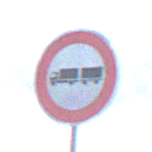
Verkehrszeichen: VerbotLastkraftwagenMitAnhaenger
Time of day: SunriseSunset
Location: Outdoor (Nature)
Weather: PartlyCloudy
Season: NotSpecified
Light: Natural